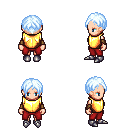
a pixel art fantasy rpg character, female body template, human, light skin, gold chest armor, red pants, white cyan parted hairstyle, cloth bracers, metal boots, four views (front, back, left, right), 2x2 character sprite sheet, small pixel art, hard edges, no anti-aliasing